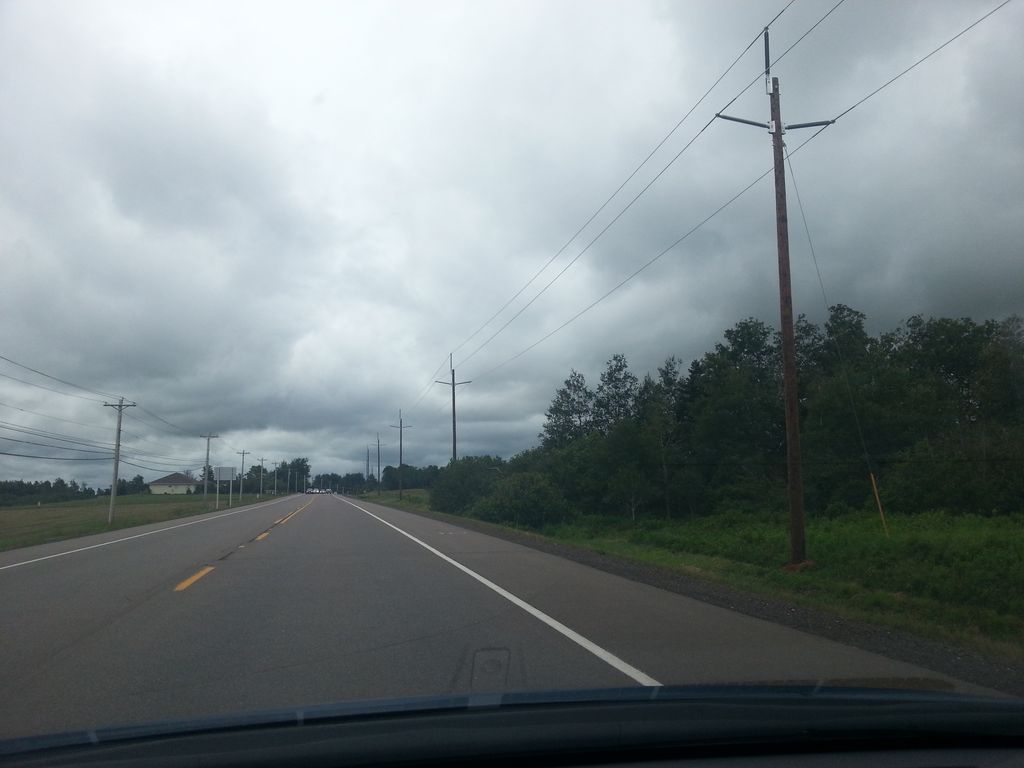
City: charlottetown